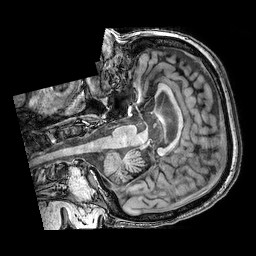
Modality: T1w
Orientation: axial
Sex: female
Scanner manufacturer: philips
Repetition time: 0.008228 s
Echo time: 0.0038 s